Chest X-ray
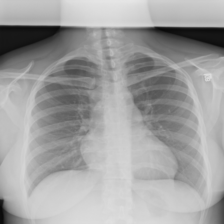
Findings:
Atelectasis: negative
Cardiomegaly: negative
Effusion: negative
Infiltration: negative
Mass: negative
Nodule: negative
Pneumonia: negative
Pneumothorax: negative
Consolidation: negative
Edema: negative
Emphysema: negative
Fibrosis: negative
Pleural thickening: negative
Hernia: negative